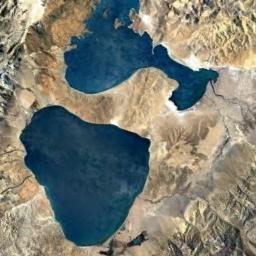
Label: lake